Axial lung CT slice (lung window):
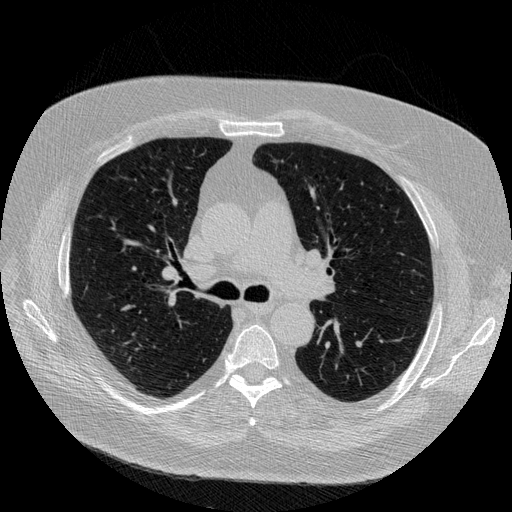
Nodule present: no